Field crop: tomato
Growth stage: 1
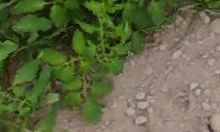
Species: tomato